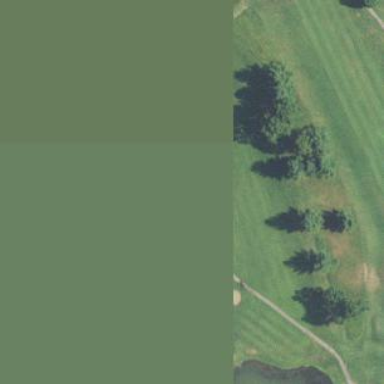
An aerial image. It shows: Golf fairway surrounded by grass.